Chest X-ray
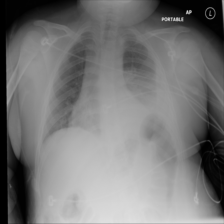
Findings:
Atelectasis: negative
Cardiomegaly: negative
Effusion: positive
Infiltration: negative
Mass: negative
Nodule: negative
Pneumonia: negative
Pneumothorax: negative
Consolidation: negative
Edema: negative
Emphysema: negative
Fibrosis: negative
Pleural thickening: negative
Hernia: negative